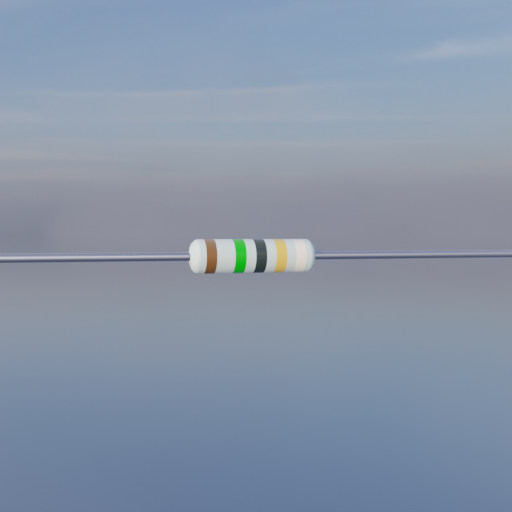
Resistor colour bands (in order): brown, green, black, gold, white